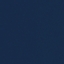
Label: SeaLake